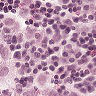
Metastatic tissue present: yes